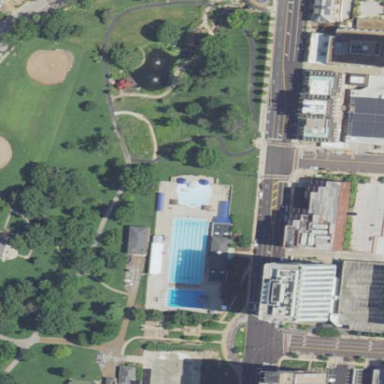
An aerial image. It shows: Sports centre focused on swimming activities.